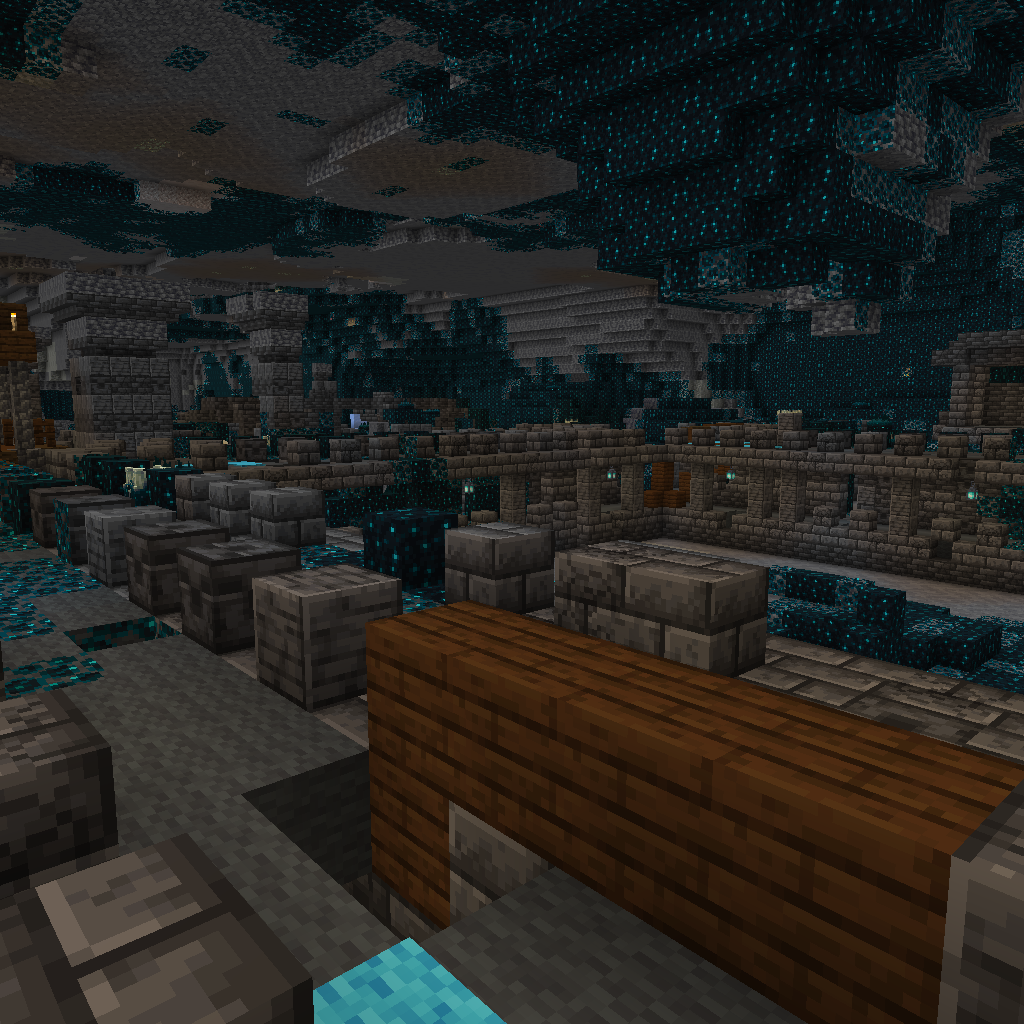
ancient city castle walls